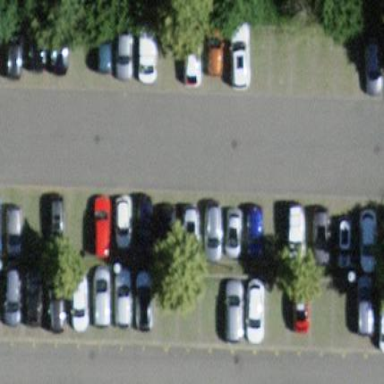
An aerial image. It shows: Parking area with surface.